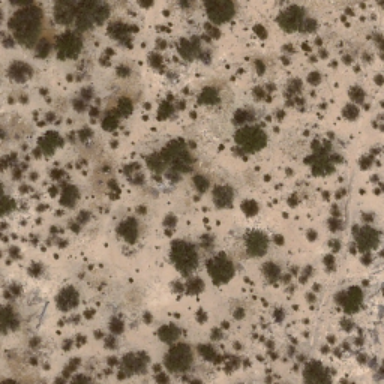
This is a chaparral .